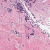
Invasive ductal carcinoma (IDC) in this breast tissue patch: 1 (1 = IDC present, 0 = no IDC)